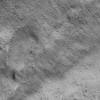
Atmospheric dust classification: not_dusty